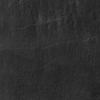
Atmospheric dust classification: not_dusty